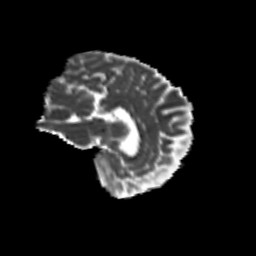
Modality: MD
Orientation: sagittal
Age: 22
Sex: female
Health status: healthy
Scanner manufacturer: siemens
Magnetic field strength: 3 T
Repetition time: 8.6 s
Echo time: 0.095 s